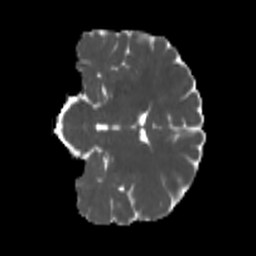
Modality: MD
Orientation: coronal
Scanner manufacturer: siemens
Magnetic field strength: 3 T
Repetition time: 4 s
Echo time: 0.0594 s